Question: On my form, I put an asterisk (*) behind a label to mark it as important.
The problem is that it vertically aligned as top position by default. I am hoping that there's some way through which I can vertically align it as middle.
This is how it looks:

Notice the * to be top aligned.
I tried this, but it doesn't work
'''
.imp {
display: inline-table;
vertical-align: middle;
}
'''
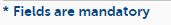
Answer: Use 'vertical-align: sub'.
'''
.verified span{
vertical-align:sub;
}
'''
'''
<p class="verified"><span>*</span> verified</p>
'''